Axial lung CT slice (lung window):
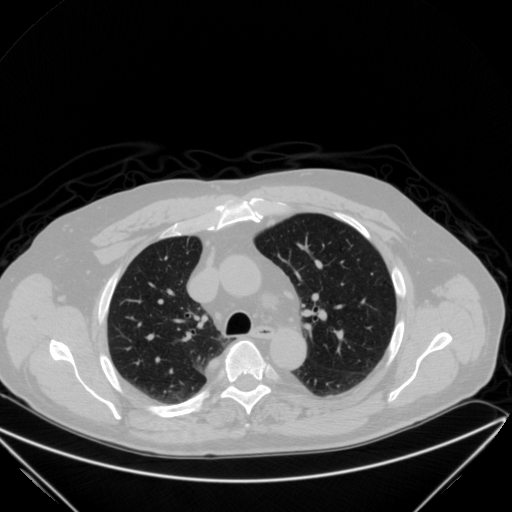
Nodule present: no